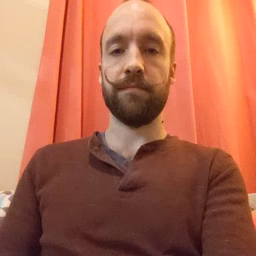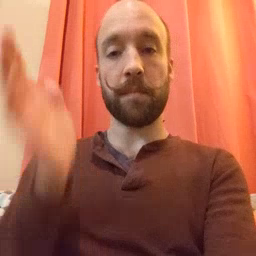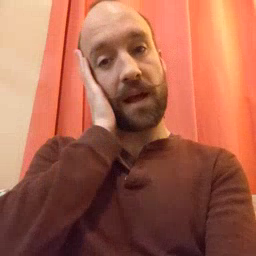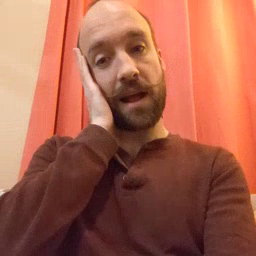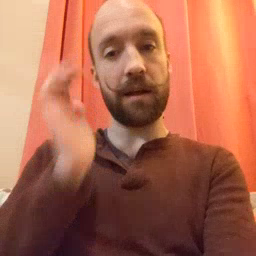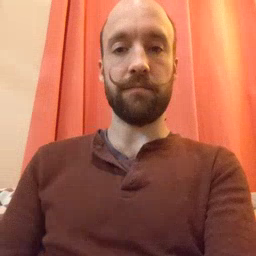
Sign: bed